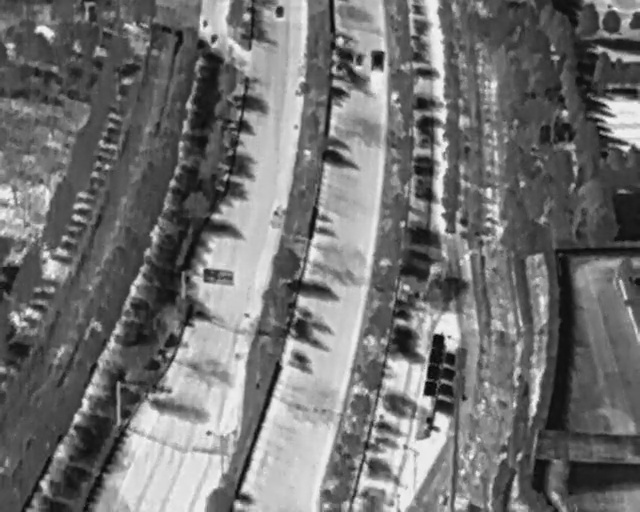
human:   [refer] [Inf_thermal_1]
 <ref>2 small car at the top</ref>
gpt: <box>[[42, 1, 44, 2, 2], [54, 10, 57, 12, 2]]</box>